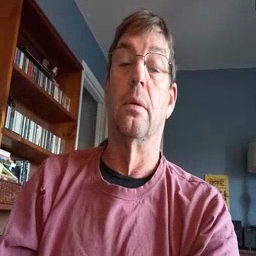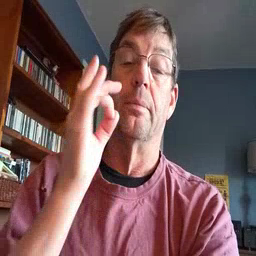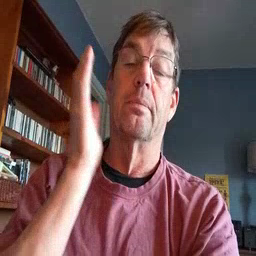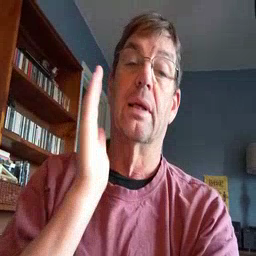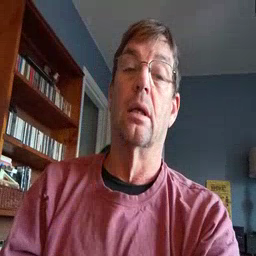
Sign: bee